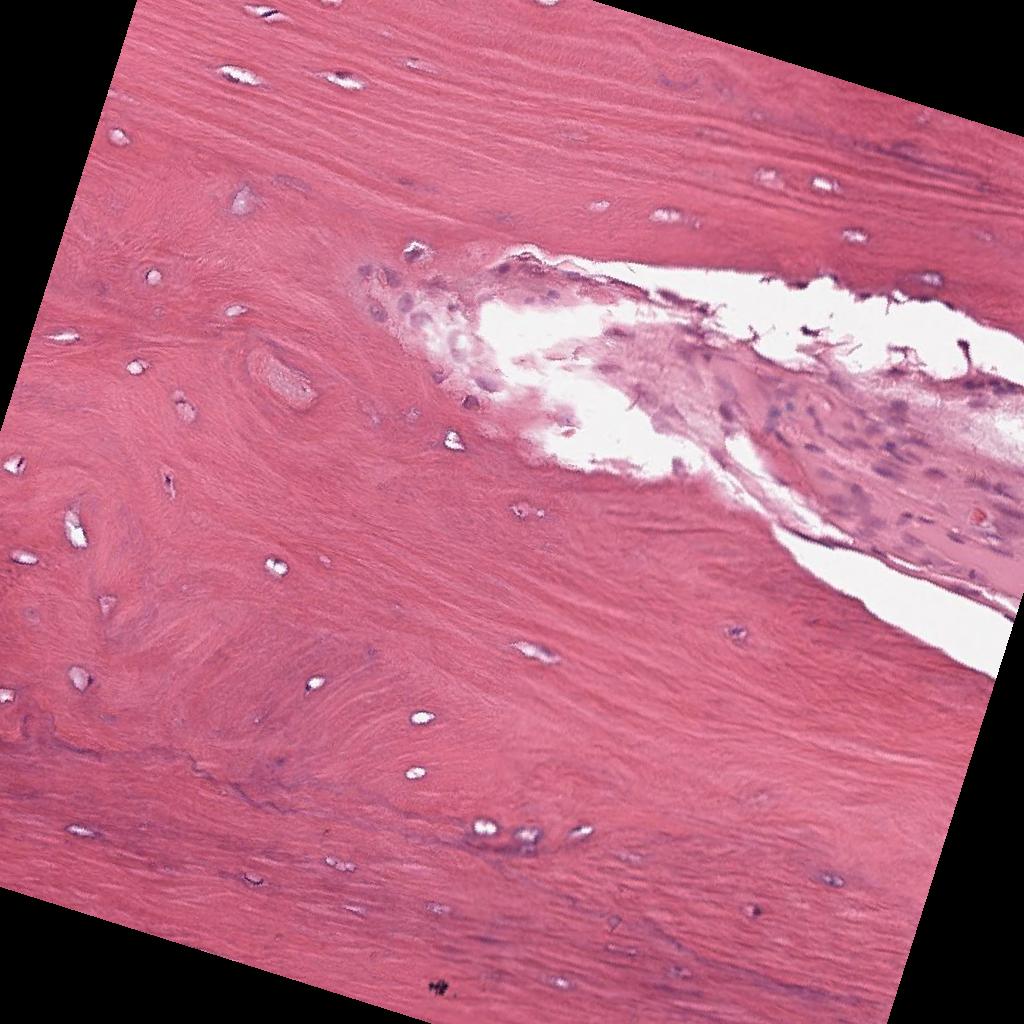
Label: Non-Tumor